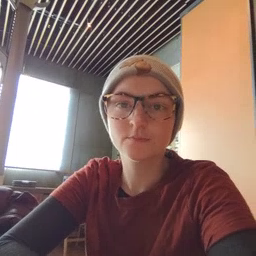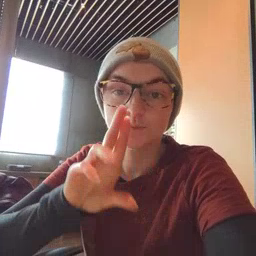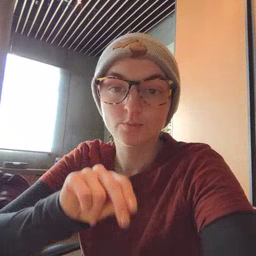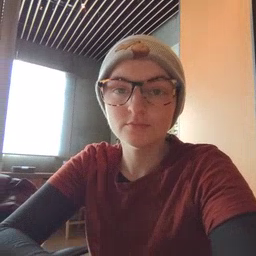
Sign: no